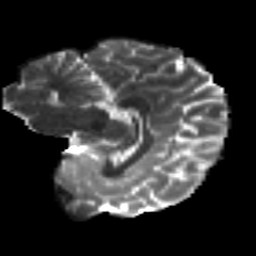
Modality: T2w
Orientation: sagittal
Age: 34
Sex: female
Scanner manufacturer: siemens
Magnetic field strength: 3 T
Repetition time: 8.8 s
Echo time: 0.085 s